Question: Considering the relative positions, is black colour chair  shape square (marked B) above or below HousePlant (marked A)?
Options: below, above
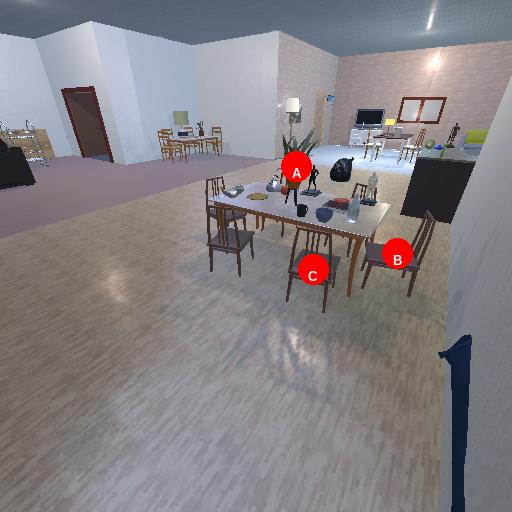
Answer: below